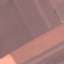
Land use / land cover class: AnnualCrop